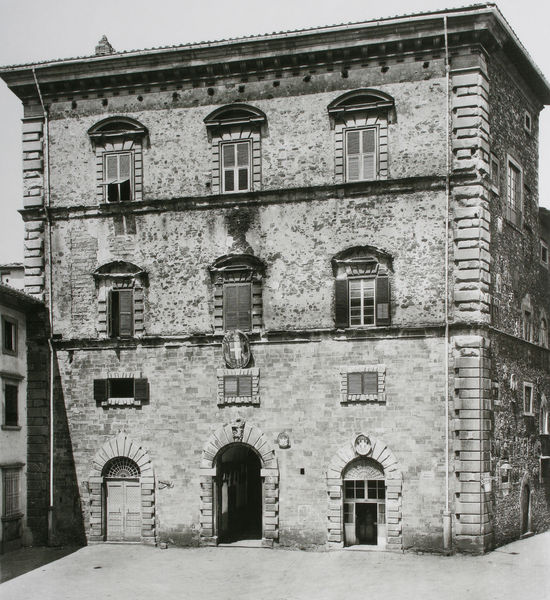
Titel: Fassade des Palazzo Pretorio
Künstler: Filippo Berrettini
Standort: Cortona
Institution: Palazzo Pretorio
Schlagwörter: dunkel, himmel, schatten, weiß, stadt, fenster, glas, grau, hell, holz, licht, schwarz, strasse, tür, dach, gebäude, haus, weg, alt, wand, architektur, rahmen, stein, steine, flach, front, renaissance, fensterläden, ecke, bogen, fassade, gasse, italien, türen, dorf, giebel, mauer, ziegel, backstein, hof, platz, rundbogen, tor, foto, fotografie, photographie, bögen, eingang, erker, schild, eckhaus, fensterladen, wohnhaus, medaillon, dreistöckig, fensterrahmen, hauswand, kreuz, palast, palazzo, stockwerk, torbogen, regenrinne, rückseite, schwarz-weiss, photo, portal, rustika, wappen, gesims, kerker, glasfenster, schlusssteine, triforium, mezzanin, rundbögen, rechteckig, etagen, konsolen, emblem, stockwerke, überhang, bauwerk, regenrinnen, etage, dreigeschossig, flachdach, attika, entresol, rundbogenfenster, eckrustika, gemauert, zweistöckig, bosse, dachpfannen, regenrohre, abckstein, fotografe, seliana, fotio, frot